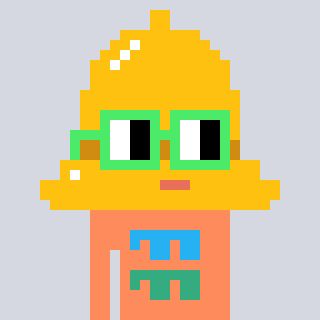
a pixel art character with square light green glasses, a bell-shaped head and a peachy-colored body on a cool background